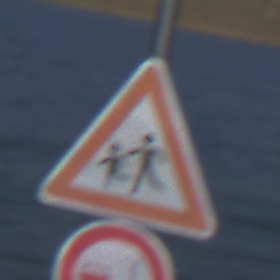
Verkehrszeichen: KinderRechts
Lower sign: VerbotUeberholenEinspurigeFahrzeuge
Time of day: MorningAfternoon
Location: Outdoor (Nature)
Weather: Clear
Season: NotSpecified
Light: Natural